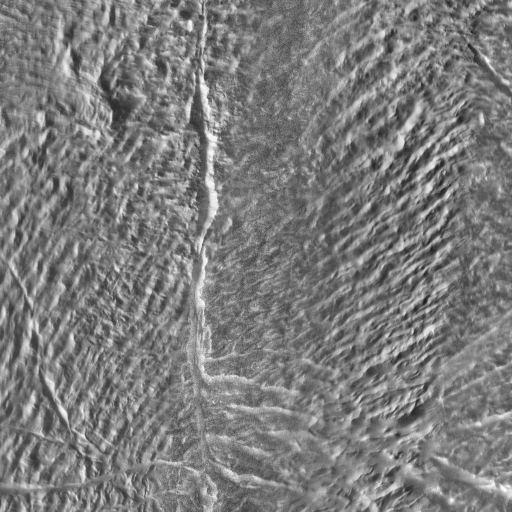
Crater classes present: Background